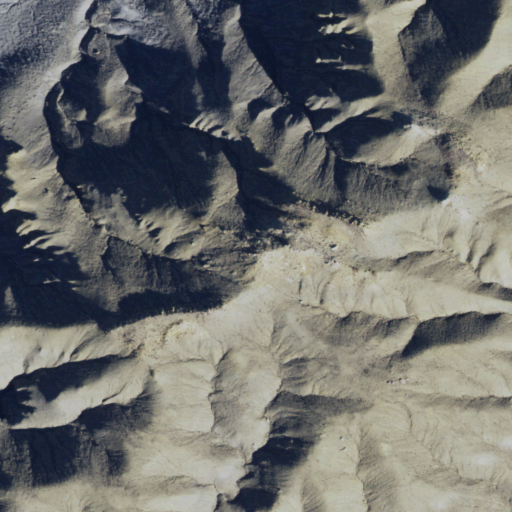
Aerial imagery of mountain in Arizona named Mowa`api containing shrub and evergreen forest